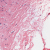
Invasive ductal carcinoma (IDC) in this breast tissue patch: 0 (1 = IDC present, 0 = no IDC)